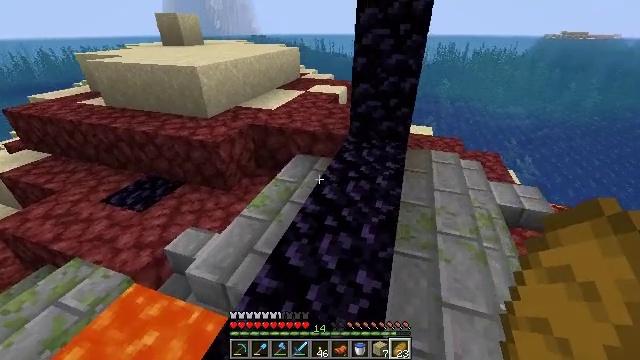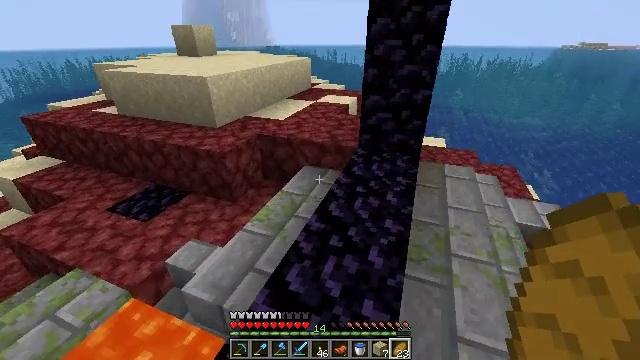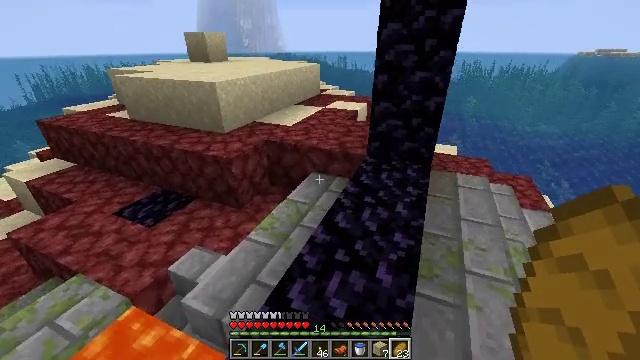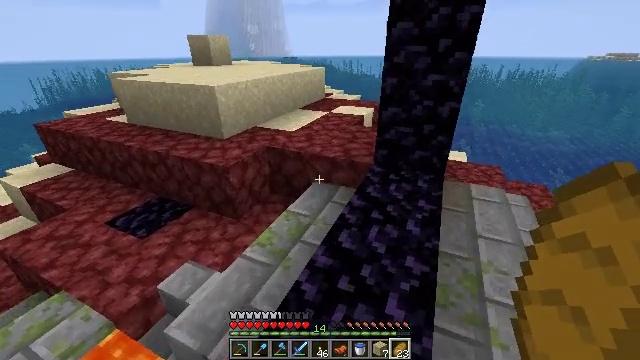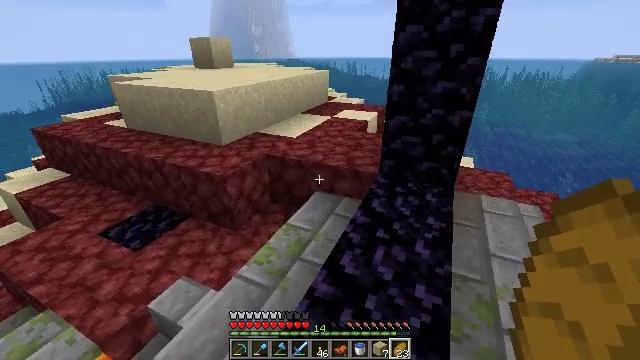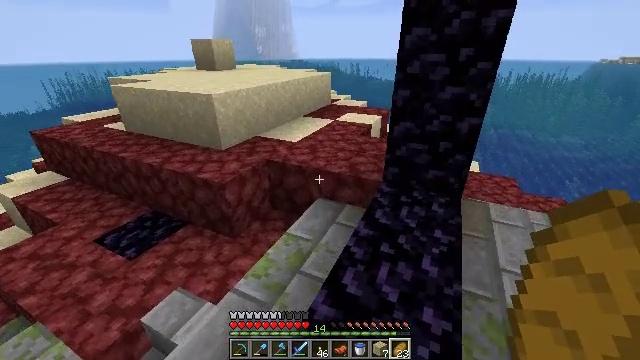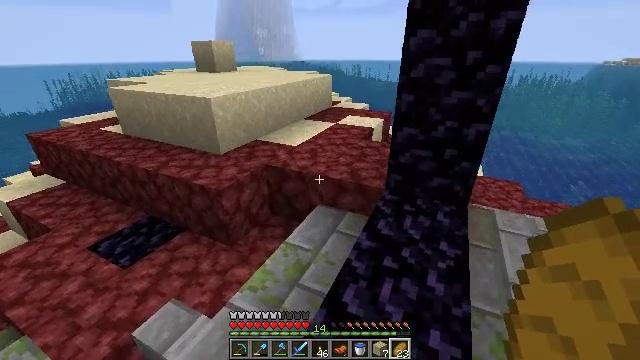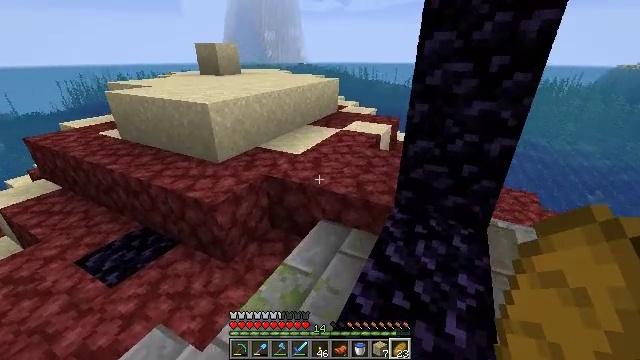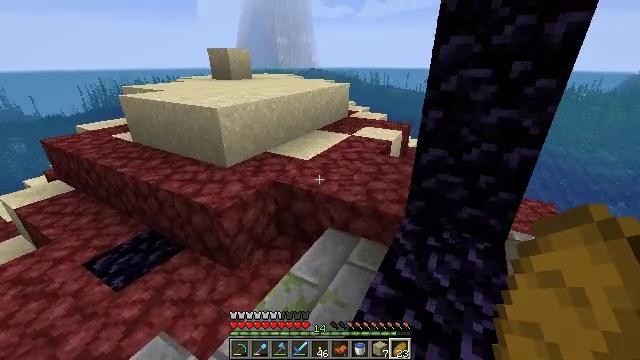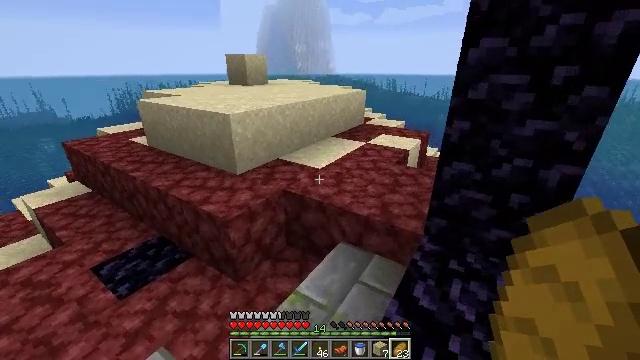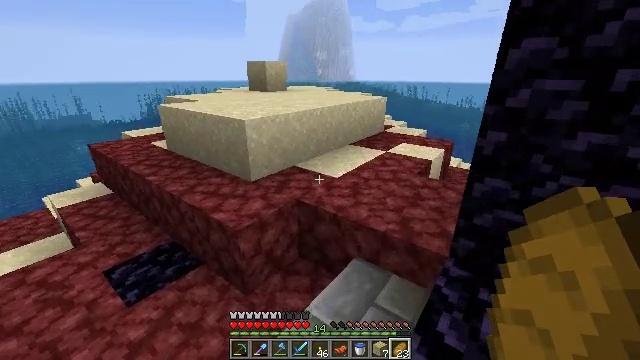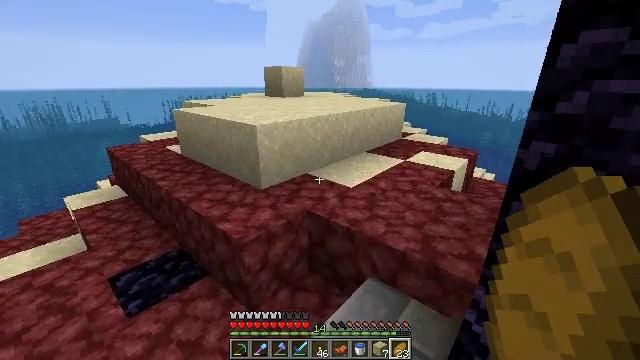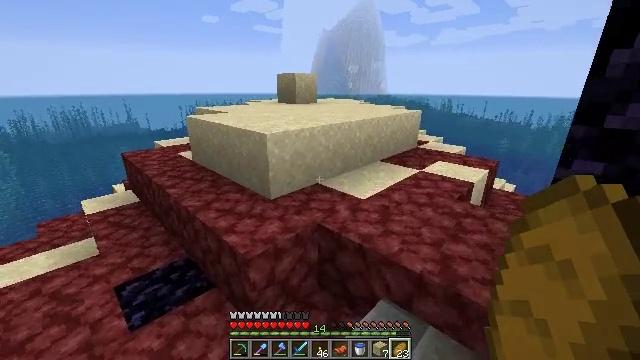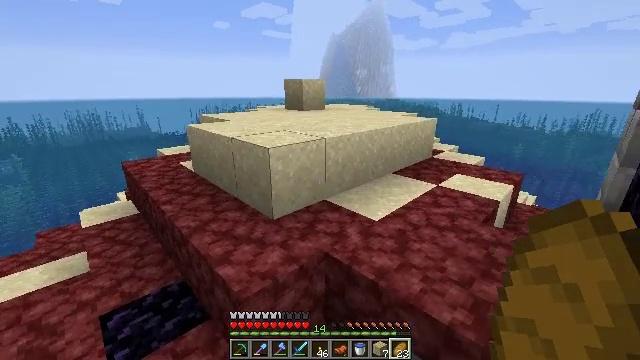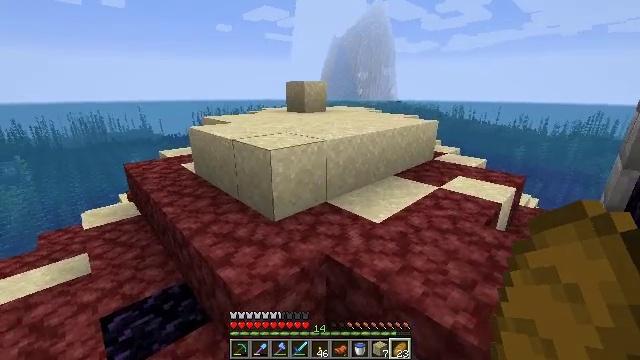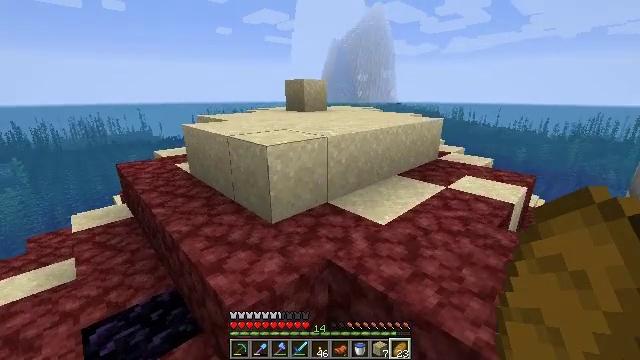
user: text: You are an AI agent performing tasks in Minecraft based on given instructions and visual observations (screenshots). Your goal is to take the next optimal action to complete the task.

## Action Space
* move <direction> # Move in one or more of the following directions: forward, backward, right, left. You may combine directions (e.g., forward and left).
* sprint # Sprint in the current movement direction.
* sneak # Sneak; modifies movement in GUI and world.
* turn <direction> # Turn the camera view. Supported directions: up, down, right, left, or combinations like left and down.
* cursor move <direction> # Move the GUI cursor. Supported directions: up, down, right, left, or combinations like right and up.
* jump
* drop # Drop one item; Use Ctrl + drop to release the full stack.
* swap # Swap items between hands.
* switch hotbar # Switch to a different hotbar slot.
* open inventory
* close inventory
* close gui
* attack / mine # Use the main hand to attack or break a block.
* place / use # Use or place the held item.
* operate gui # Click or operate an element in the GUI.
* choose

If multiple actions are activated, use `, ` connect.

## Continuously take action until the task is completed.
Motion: motion action
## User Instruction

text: Remove a snowball from the inventory.
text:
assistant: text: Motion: move forward, turn left and up
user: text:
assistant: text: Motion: move forward, turn left and up
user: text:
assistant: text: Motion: move forward, turn left
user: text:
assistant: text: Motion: move forward
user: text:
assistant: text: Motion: move forward
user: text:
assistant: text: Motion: move forward
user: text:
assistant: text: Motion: move forward, turn left
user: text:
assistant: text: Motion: move forward, turn left
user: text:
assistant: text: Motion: move forward, turn left and up
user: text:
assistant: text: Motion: move forward, turn left and up
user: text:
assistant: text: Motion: move forward, turn left and up
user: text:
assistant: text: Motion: move forward, turn left and up
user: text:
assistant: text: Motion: move forward, turn left and up
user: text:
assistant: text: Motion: move forward
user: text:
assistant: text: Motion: move forward
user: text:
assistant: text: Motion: move forward
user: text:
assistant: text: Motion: move forward, jump
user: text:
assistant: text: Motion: move forward, jump
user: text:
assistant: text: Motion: move forward, jump
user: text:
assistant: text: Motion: move forward, jump
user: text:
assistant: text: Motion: move forward, jump
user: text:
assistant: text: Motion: move forward, jump
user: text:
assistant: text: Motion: move forward, jump
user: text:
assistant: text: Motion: move forward
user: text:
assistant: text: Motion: move forward
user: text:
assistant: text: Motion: move forward
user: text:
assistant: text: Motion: move forward
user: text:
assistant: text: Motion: move forward
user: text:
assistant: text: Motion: move forward, jump
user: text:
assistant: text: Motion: move forward, jump